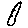
Label: bird